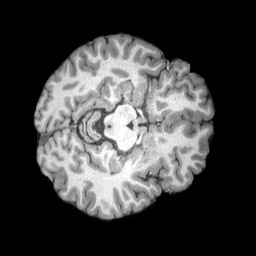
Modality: T1w
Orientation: axial
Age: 45
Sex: male